Interaction volume radius: 5 \u00c5
Interaction volume height: 10 \u00c5
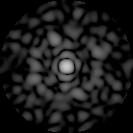
Disorder parameter: 0.8333